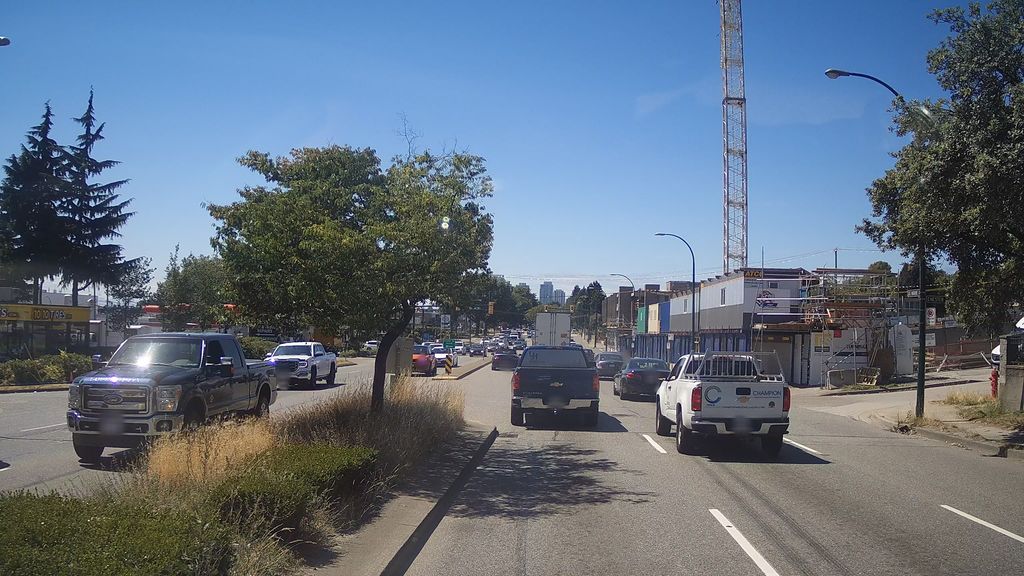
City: vancouver